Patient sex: M
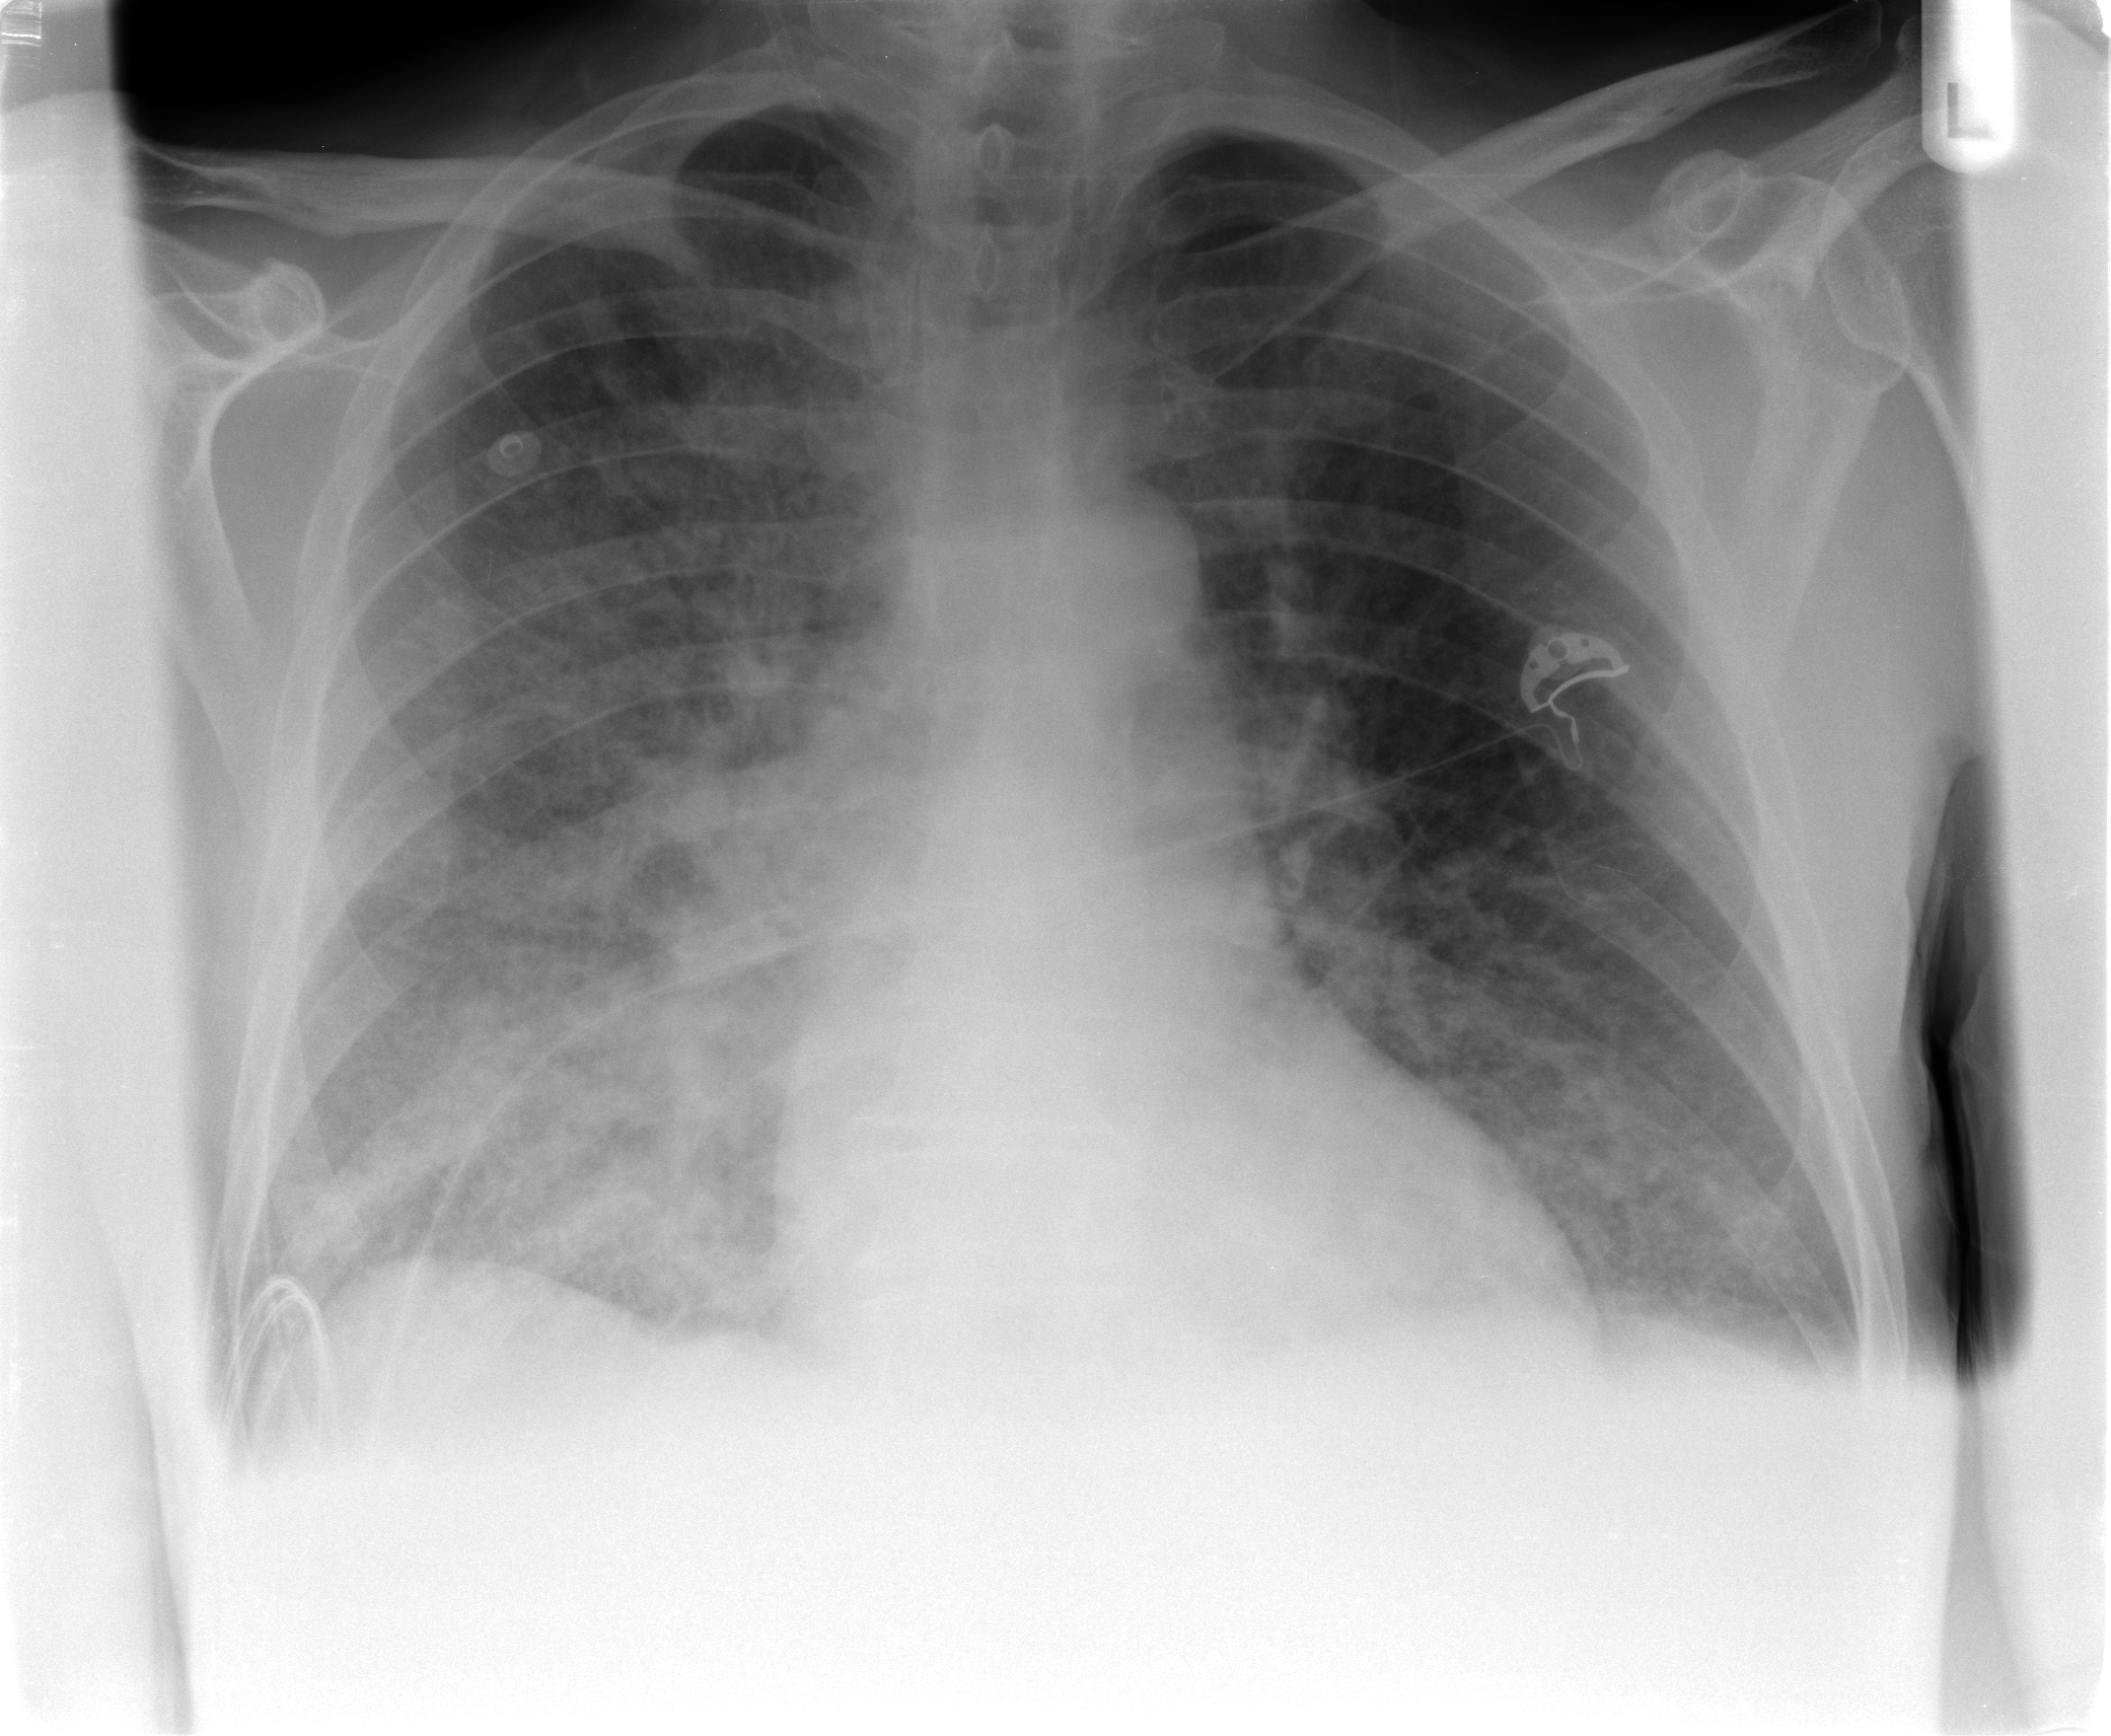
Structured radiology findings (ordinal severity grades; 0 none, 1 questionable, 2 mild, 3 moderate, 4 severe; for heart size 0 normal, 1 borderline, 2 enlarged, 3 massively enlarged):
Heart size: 0
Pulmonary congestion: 3
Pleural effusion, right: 0
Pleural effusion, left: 0
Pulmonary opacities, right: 3
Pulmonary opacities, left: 2
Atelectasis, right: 3
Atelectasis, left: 2